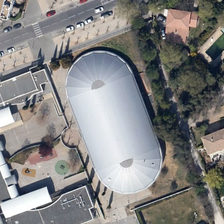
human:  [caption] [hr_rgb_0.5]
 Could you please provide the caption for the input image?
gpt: a large number of trees are planted around the building .

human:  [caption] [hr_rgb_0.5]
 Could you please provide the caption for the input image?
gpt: the middle of the land is a white building .

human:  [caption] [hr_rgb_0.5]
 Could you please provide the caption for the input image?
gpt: the middle of the land is a white building .

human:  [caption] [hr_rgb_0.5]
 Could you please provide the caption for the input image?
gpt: a large number of trees are planted around the building .

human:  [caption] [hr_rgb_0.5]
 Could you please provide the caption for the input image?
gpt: the middle of the land is a white building .